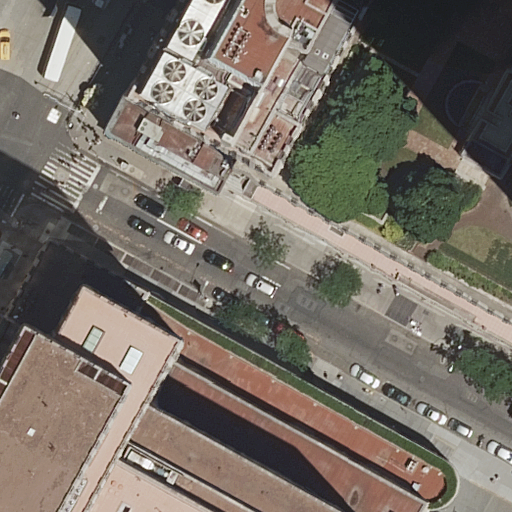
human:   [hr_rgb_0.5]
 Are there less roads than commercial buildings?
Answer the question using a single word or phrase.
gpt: no

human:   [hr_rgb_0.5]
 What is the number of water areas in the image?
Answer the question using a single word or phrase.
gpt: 0

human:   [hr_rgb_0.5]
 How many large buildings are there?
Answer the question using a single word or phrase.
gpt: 1

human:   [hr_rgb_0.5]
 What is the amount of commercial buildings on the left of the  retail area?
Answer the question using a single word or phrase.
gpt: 0

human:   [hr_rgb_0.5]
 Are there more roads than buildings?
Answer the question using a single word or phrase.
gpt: no

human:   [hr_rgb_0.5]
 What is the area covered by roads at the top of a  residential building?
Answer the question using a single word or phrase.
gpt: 0m2

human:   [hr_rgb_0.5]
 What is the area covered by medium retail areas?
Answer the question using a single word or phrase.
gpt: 244m2

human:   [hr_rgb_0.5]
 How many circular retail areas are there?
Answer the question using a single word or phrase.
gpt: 0

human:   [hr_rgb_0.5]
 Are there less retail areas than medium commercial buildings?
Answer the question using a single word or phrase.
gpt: no

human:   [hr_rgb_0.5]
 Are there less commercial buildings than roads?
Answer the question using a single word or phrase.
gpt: yes

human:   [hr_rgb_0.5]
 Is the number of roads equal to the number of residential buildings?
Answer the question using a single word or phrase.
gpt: yes

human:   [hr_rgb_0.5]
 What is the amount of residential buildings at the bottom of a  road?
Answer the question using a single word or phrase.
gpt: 2

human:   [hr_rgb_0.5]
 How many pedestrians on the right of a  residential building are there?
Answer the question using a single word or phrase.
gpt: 0

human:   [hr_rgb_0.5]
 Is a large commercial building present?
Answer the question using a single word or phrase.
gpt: yes

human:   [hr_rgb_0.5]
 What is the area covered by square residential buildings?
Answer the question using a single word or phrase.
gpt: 0m2

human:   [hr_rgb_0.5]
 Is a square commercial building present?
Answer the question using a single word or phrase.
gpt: no

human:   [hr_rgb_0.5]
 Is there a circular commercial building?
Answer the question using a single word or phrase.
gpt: no

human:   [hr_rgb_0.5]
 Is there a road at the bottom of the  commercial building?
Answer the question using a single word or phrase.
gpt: yes

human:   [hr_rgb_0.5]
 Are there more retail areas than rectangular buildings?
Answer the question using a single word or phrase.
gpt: no

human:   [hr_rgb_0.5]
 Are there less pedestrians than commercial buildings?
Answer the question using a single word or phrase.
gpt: no

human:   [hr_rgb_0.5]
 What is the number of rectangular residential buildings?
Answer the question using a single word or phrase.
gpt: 2

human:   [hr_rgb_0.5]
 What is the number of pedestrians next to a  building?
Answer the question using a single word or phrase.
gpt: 1

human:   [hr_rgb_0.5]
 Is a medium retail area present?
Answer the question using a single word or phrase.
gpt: yes

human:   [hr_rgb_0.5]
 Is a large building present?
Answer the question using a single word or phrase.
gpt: yes

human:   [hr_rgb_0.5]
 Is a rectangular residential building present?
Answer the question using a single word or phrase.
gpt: yes

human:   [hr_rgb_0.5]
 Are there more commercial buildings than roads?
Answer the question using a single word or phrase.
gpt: no

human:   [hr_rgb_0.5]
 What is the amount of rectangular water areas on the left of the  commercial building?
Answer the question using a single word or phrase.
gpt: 0

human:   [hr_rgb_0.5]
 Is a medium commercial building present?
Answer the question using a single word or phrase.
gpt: no

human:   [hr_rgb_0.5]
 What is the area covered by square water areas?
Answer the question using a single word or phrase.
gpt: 0m2

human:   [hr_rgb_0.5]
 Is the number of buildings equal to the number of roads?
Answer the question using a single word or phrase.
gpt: no

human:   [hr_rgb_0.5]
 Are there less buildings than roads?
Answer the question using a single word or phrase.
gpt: no

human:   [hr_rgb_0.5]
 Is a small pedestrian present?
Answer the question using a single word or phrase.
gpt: no

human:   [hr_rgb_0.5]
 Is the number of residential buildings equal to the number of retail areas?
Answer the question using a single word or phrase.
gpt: no

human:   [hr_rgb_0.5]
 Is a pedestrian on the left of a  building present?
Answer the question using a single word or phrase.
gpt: yes

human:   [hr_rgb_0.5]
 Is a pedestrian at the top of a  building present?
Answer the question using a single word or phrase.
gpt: yes

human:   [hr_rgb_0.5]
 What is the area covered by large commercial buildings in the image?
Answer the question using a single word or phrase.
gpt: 1594m2